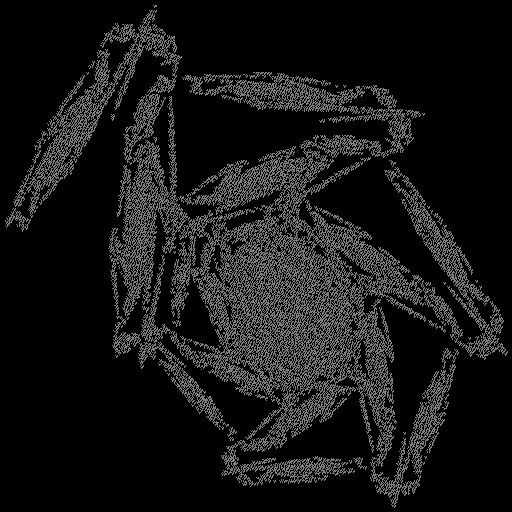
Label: morningglory